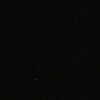
Label: space